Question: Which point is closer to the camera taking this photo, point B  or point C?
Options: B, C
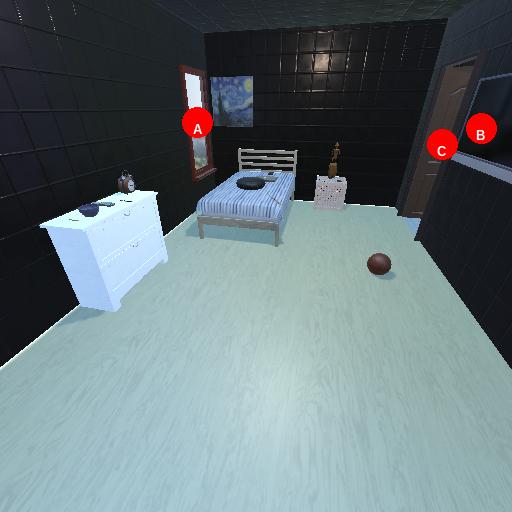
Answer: B